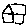
Label: house